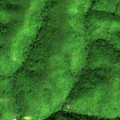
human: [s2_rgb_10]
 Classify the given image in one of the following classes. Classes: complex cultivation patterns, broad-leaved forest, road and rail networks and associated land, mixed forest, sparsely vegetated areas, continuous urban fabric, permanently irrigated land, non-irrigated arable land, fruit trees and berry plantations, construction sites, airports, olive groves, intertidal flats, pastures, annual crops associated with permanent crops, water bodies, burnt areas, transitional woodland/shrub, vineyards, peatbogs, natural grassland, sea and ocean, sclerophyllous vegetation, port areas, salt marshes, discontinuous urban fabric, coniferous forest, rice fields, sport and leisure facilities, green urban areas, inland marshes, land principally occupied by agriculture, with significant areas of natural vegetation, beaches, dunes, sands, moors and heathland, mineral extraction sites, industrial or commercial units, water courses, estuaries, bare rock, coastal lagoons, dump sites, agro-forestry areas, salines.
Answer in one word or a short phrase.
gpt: broad-leaved forest